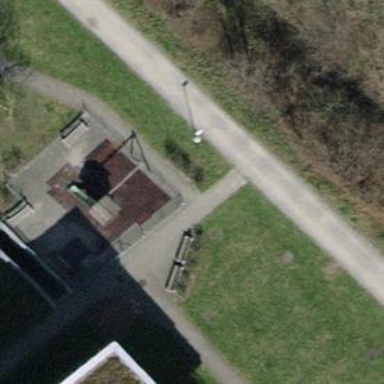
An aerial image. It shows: Sidewalk along the footway.